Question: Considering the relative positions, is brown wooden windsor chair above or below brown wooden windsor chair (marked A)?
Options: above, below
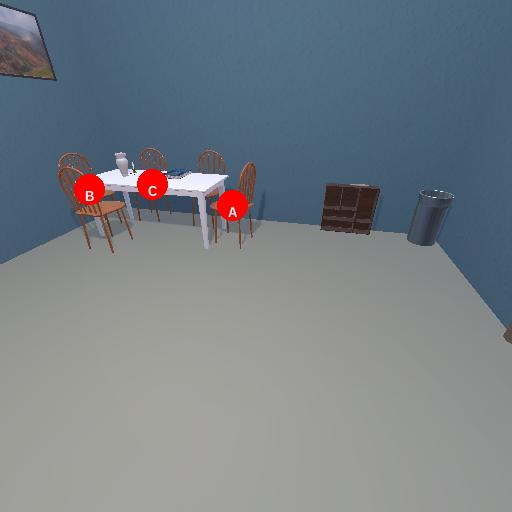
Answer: above